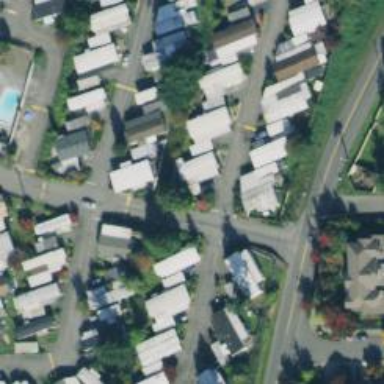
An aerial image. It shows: Living street.